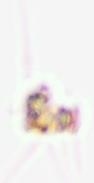
Label: Detritus